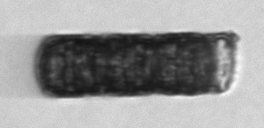
Label: Paralia_sulcata